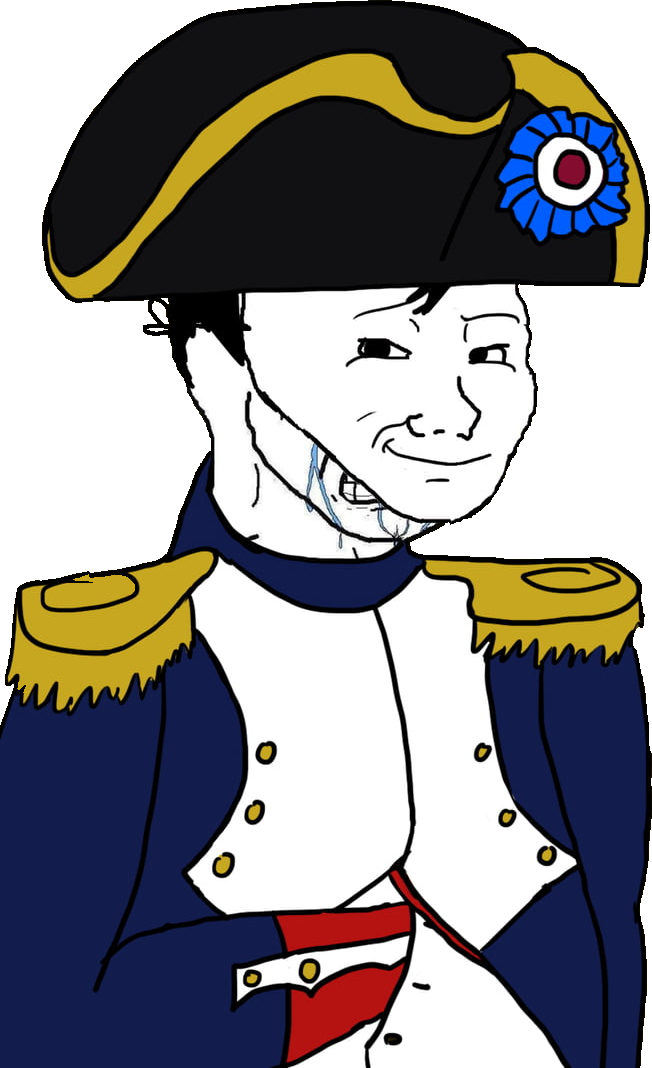
Label: 5_Smugjak